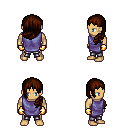
a pixel art fantasy rpg character, male body template, human, tanned skin, chain tabard jacket, metal pants, brown left-swept hairstyle, gold gloves, four views (front, back, left, right), 2x2 character sprite sheet, small pixel art, hard edges, no anti-aliasing